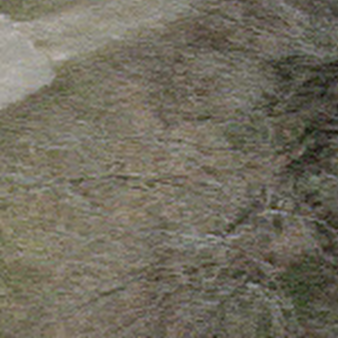
Label: other